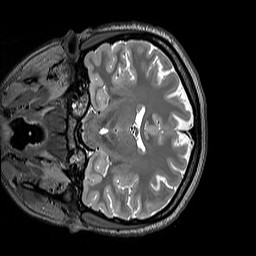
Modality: T2w
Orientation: coronal
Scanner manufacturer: siemens
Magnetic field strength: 3 T
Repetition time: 3.2 s
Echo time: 0.406 s